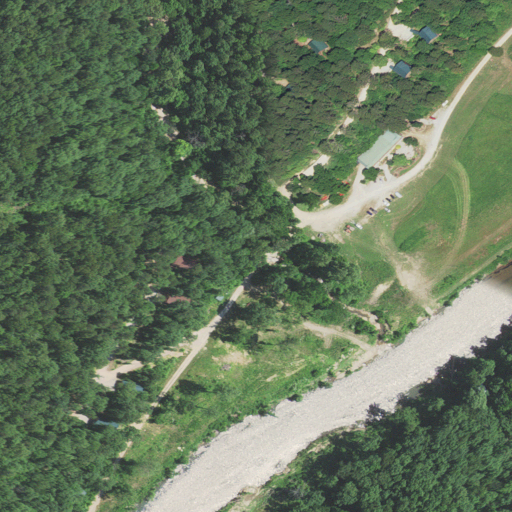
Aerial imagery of valley in Missouri named Portwood Hollow containing deciduous forest, pasture, grassland, open water, mixed forest, open development, and low intensity development